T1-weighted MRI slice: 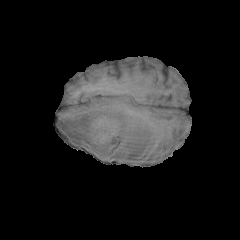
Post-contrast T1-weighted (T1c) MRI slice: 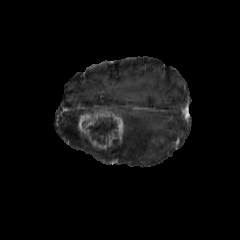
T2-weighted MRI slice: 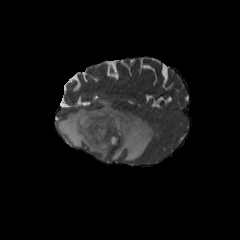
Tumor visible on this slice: yes